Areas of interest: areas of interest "Commercial service"
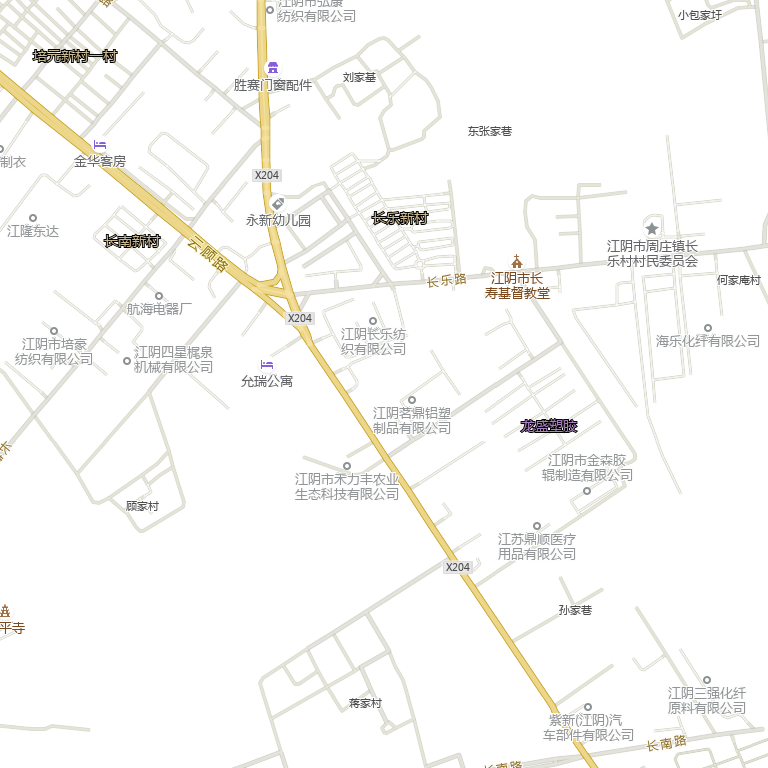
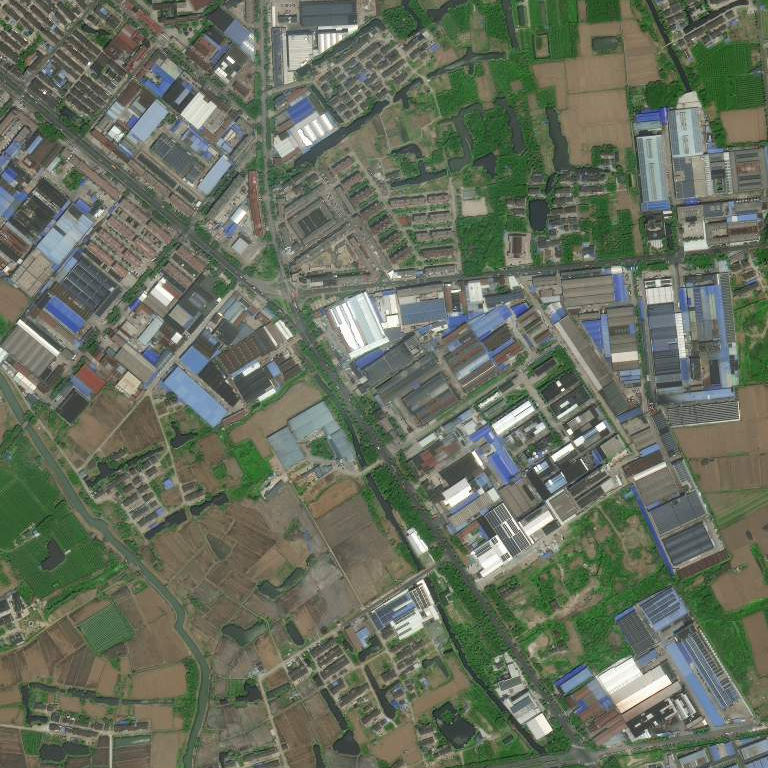